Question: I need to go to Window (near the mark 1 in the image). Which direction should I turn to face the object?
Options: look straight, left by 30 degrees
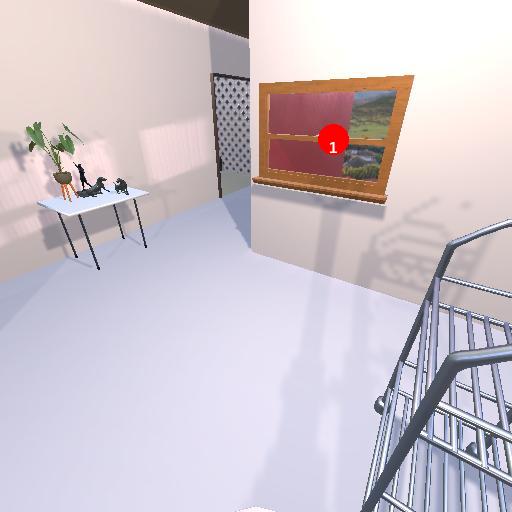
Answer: look straight